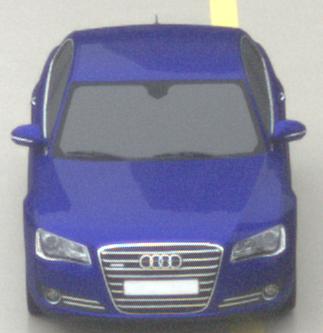
Make: Audi
Model: A8 D4
Model produced from: 2009
Model produced until: 2017
Doors: 4
Color: blue
Road condition: wet road
Daytime: morning or afternoon
Contrast: low contrast